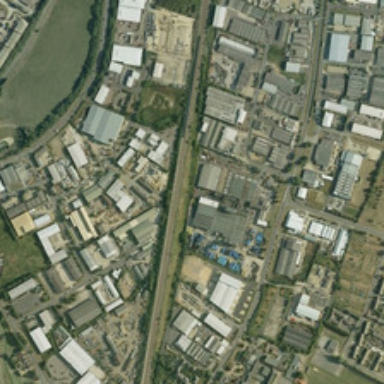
The industrial houses in the street are neatly arranged .